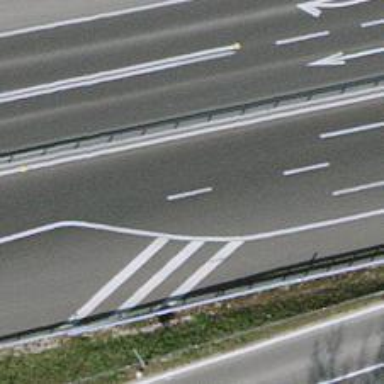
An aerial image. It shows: Motorway link.